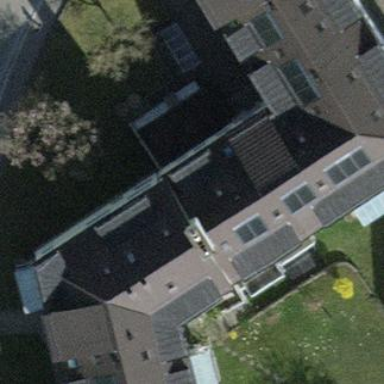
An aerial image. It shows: Gabled roof adorns the apartments building.